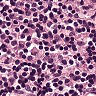
Metastatic tissue present: no